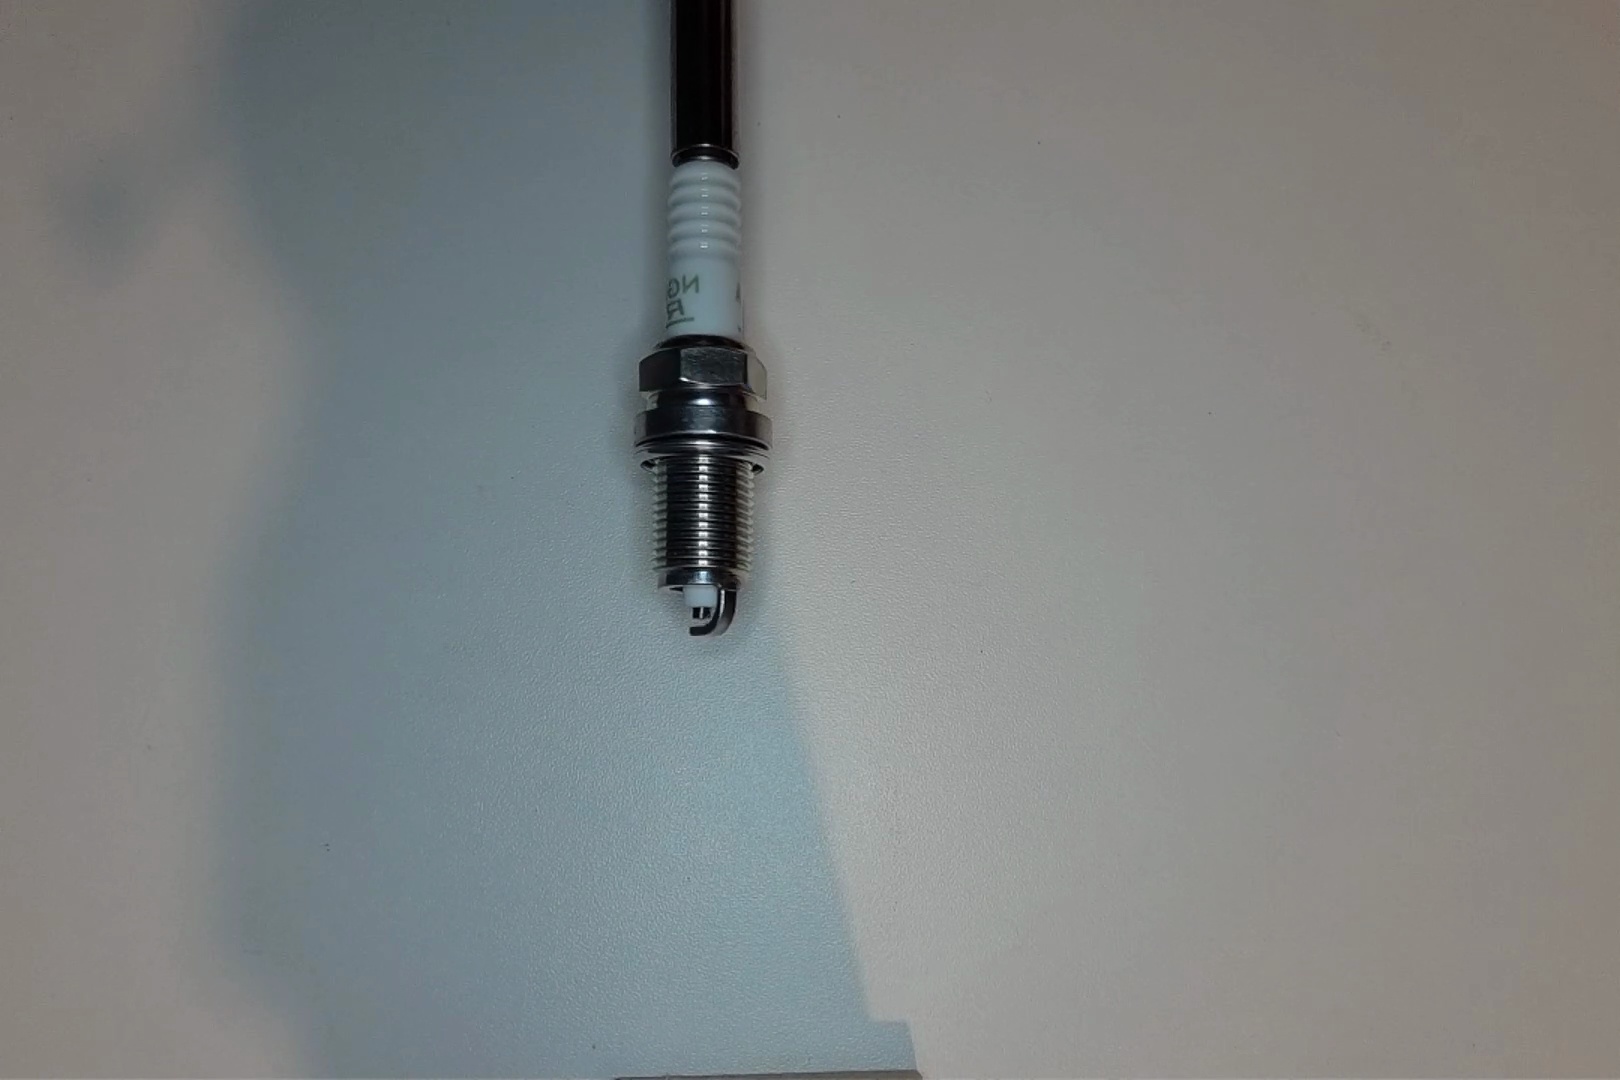
Label: normal